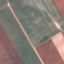
Label: AnnualCrop